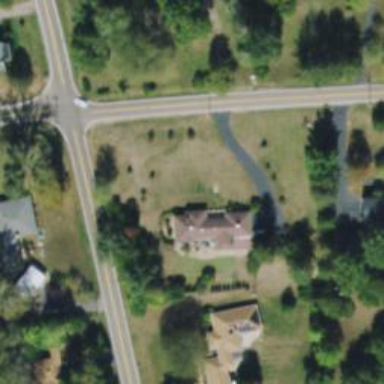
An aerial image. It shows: Driveway.